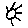
Label: sun